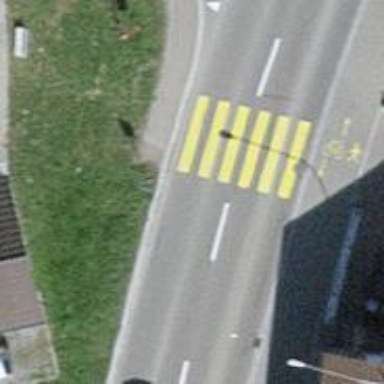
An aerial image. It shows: Uncontrolled road crossing.